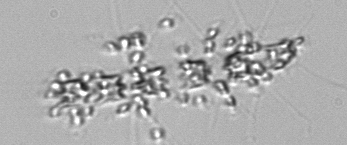
Label: Chaetoceros_didymus_TAG_external_flagellate